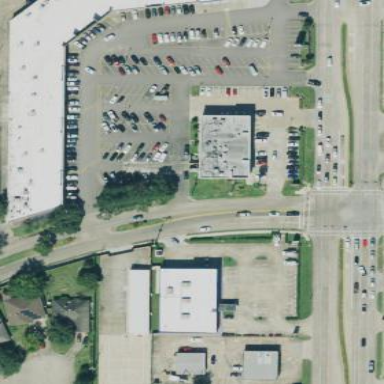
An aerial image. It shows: Retail area.